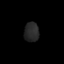
Tissue: prostate
Cell type: T cells
Senescence score: 0.7584
Nuclear area (px): 280
Mean DAPI intensity: 39.661